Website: lowes
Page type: stored-credit-cards
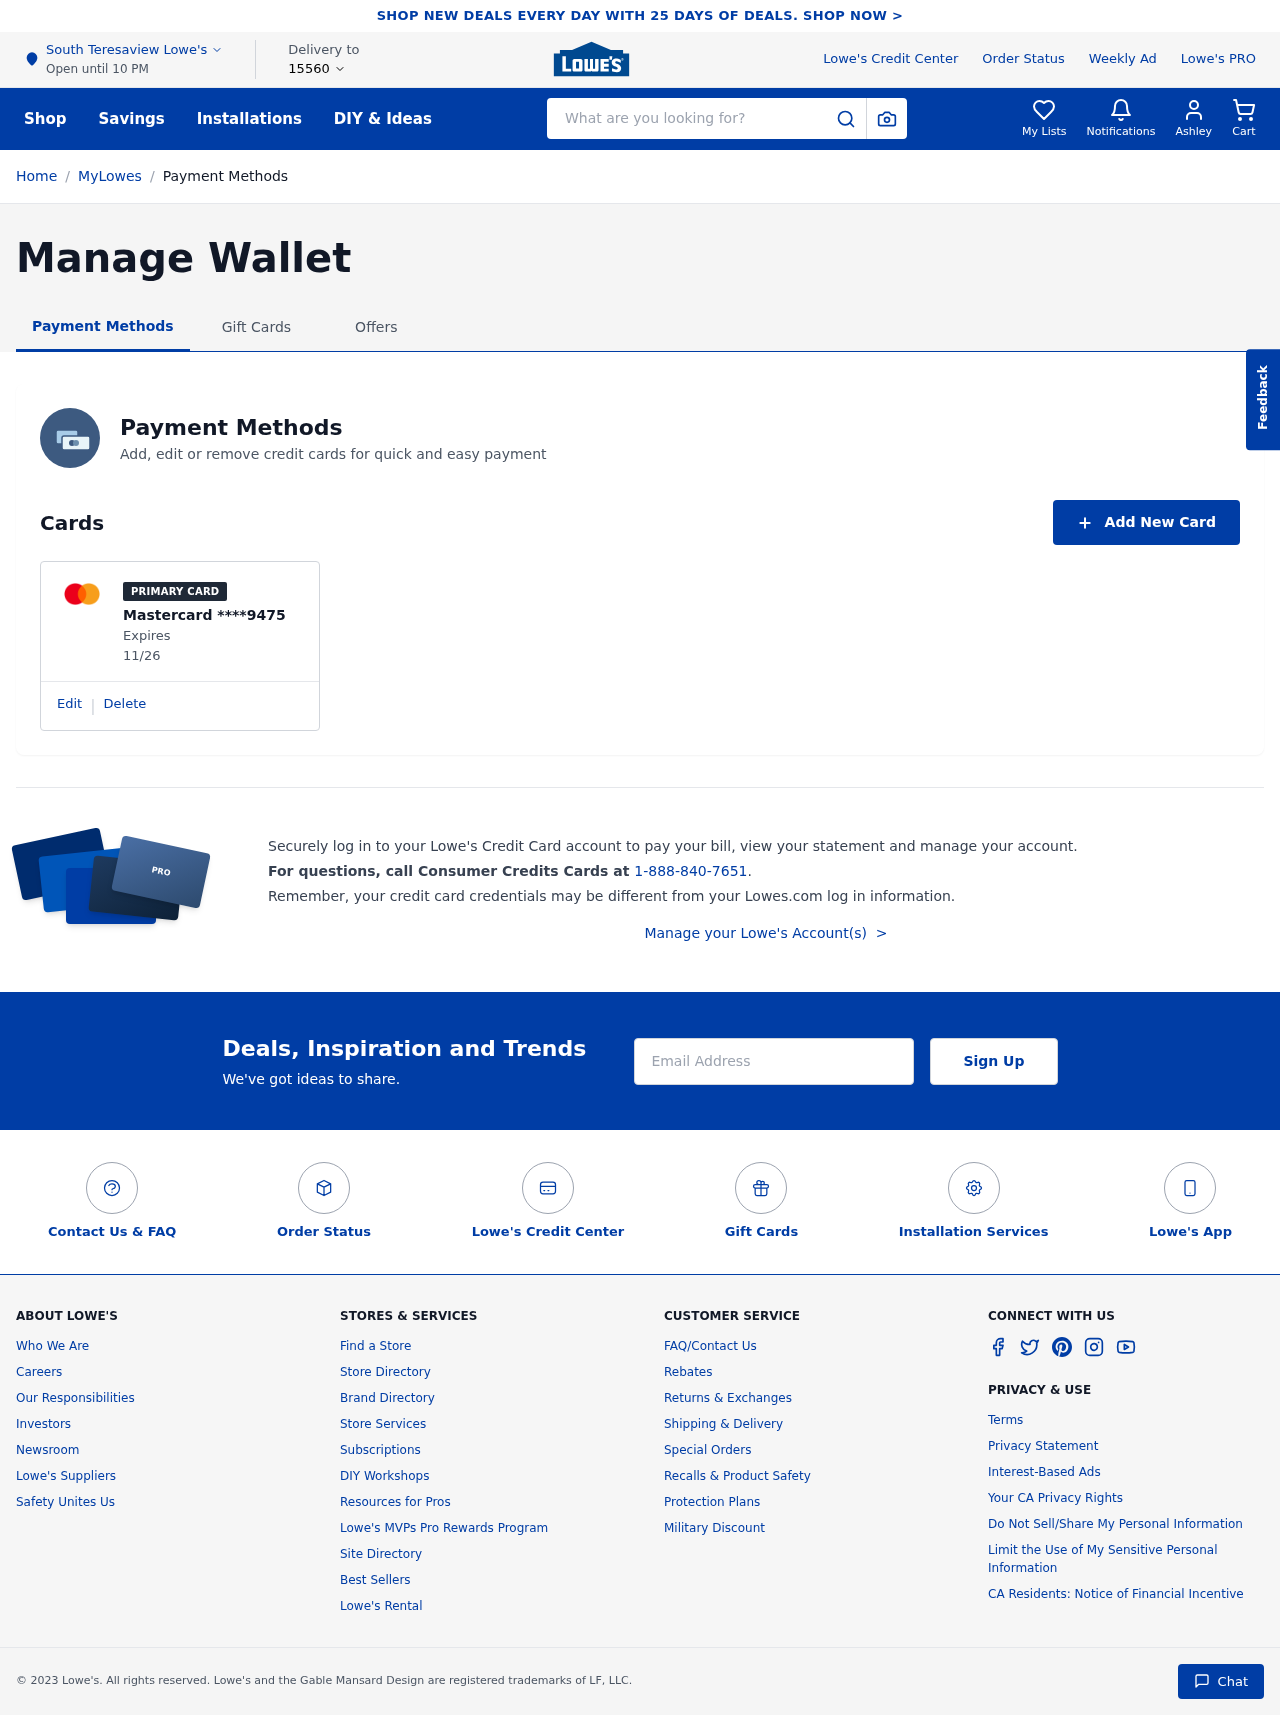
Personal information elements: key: PII_CARD_EXPIRY
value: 11/26
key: PII_CARD_LAST4
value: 9475
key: PII_CARD_TYPE
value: Mastercard
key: PII_CITY
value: South Teresaview
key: PII_EMAIL
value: ashleyross@yahoo.com
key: PII_FIRSTNAME
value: Ashley
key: PII_POSTCODE
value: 15560
Search elements: key: HEADER_SEARCH
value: What are you looking for?